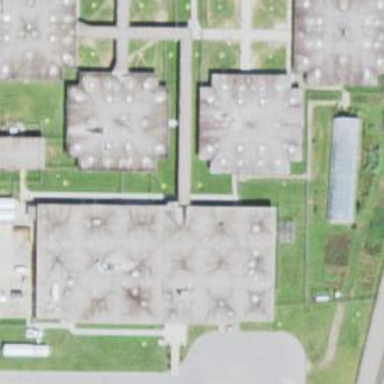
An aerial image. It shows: Prison.